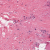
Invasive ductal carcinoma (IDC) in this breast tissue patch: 0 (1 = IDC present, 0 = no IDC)